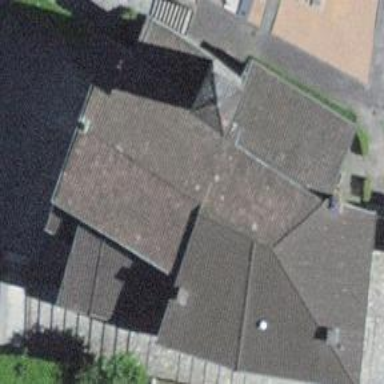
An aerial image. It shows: Church which is place of worship.